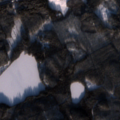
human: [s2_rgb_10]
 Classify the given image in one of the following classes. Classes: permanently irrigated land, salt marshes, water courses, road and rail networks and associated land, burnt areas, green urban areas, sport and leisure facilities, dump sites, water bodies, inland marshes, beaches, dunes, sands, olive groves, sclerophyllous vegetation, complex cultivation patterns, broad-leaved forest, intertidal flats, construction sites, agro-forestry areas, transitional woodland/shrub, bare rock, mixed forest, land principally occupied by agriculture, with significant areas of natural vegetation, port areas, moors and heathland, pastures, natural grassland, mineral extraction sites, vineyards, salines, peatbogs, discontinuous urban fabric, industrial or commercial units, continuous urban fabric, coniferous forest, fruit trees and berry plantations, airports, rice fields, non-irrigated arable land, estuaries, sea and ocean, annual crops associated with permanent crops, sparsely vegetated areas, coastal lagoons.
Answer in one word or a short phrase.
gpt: coniferous forest, water bodies